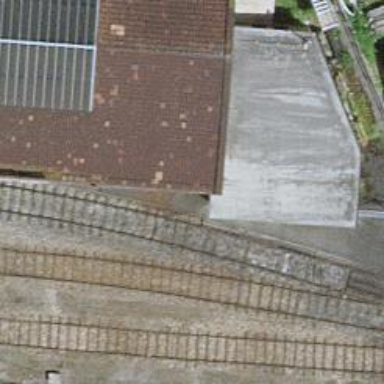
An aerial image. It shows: Railway yard with single rail track. The electrified track has contact line for power supply.